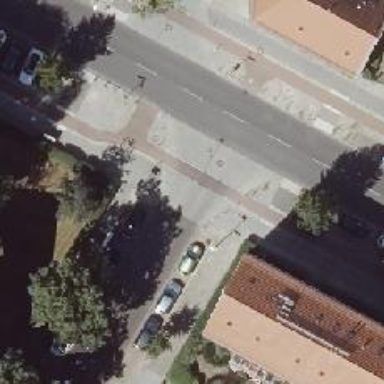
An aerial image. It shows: Residential road with sidewalks on both sides. There are parallel parking lanes on both sides of the road.